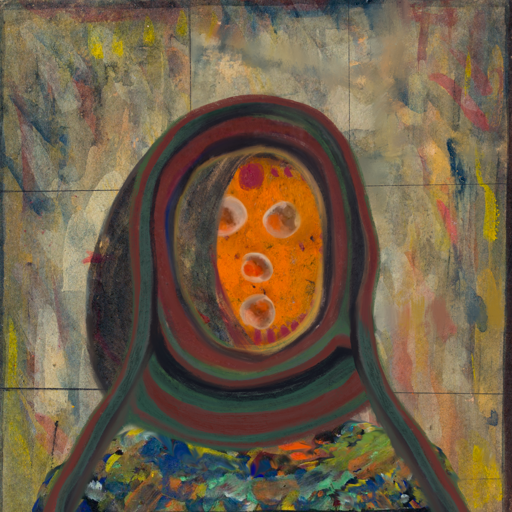
Background: GypsyMother, Head And Neck Front: Doll, Face Front: Rupkatha, Bust: An_Impression, Hair Front: Gypsy_Mother, Head Accessory: After_Raid_Scarf, Second Necklace: Blank, Necklace: Blank, Baby: Blank